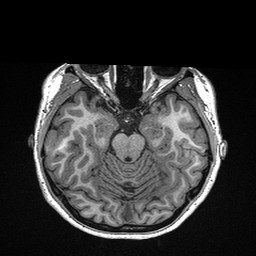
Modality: T1w
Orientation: coronal
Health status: healthy
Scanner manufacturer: siemens
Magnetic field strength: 3 T
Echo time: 0.00298 s